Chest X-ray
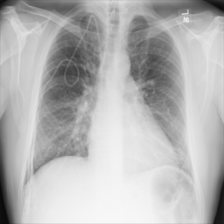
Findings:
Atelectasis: negative
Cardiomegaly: negative
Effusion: negative
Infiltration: negative
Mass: negative
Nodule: negative
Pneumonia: negative
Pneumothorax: negative
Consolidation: negative
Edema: negative
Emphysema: negative
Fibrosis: negative
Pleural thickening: negative
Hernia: negative